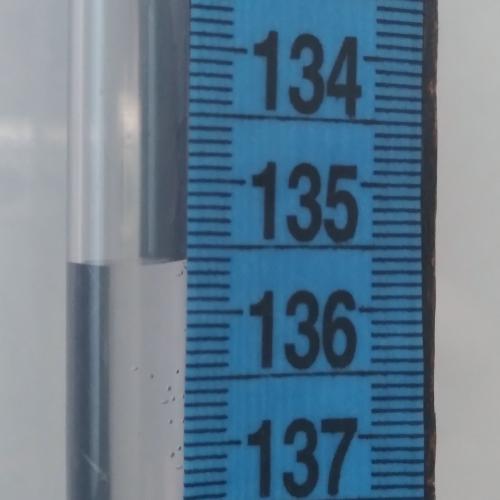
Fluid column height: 135.6 cm